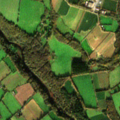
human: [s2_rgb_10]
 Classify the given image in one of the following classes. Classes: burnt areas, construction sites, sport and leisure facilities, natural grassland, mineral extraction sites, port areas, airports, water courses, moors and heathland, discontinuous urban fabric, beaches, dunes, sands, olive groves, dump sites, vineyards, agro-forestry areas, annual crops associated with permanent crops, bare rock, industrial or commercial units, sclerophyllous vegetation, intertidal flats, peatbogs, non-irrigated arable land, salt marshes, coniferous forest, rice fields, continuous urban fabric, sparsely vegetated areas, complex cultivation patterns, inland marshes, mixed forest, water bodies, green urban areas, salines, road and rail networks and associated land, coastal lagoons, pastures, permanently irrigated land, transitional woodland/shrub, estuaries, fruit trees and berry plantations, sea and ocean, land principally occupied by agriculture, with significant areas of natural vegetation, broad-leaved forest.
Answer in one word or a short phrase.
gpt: non-irrigated arable land, pastures, mixed forest